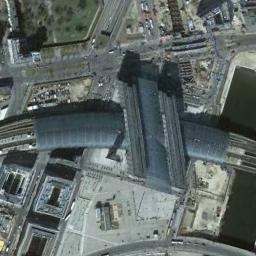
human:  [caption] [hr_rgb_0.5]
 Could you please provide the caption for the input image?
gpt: There is a fully equipped railway station in the city .

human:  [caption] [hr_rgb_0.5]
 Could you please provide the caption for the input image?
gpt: The railway station is next to some buildings and trees .

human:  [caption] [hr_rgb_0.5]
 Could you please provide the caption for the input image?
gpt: The railway station has some railways and a high-rise building is next to the railway station .

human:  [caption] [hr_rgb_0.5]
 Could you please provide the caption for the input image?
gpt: There are many buildings beside the railway station .

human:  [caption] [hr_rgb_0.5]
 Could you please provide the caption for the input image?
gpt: There are some buildings and lakes around the black railway station .